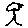
Label: tree